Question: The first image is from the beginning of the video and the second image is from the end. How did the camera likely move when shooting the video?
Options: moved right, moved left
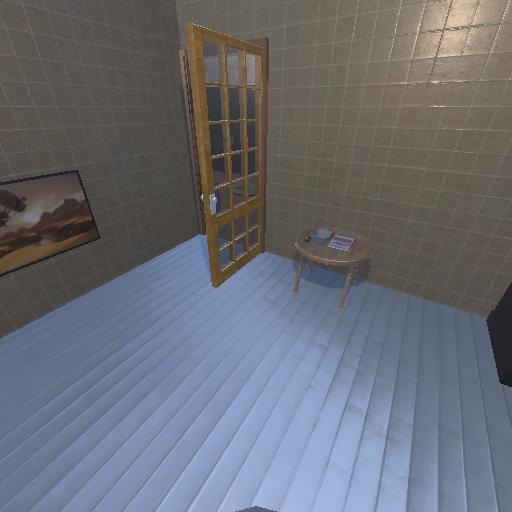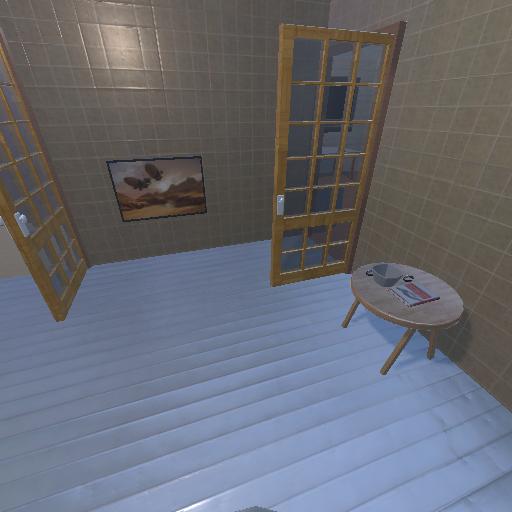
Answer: moved right